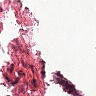
Metastatic tissue present: no